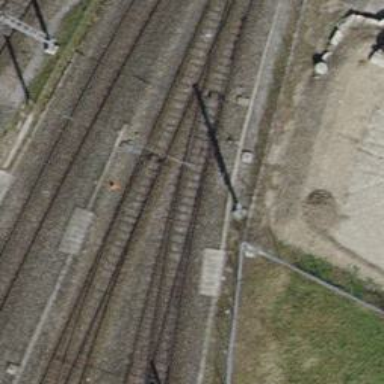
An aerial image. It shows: Railway switch.